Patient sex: M
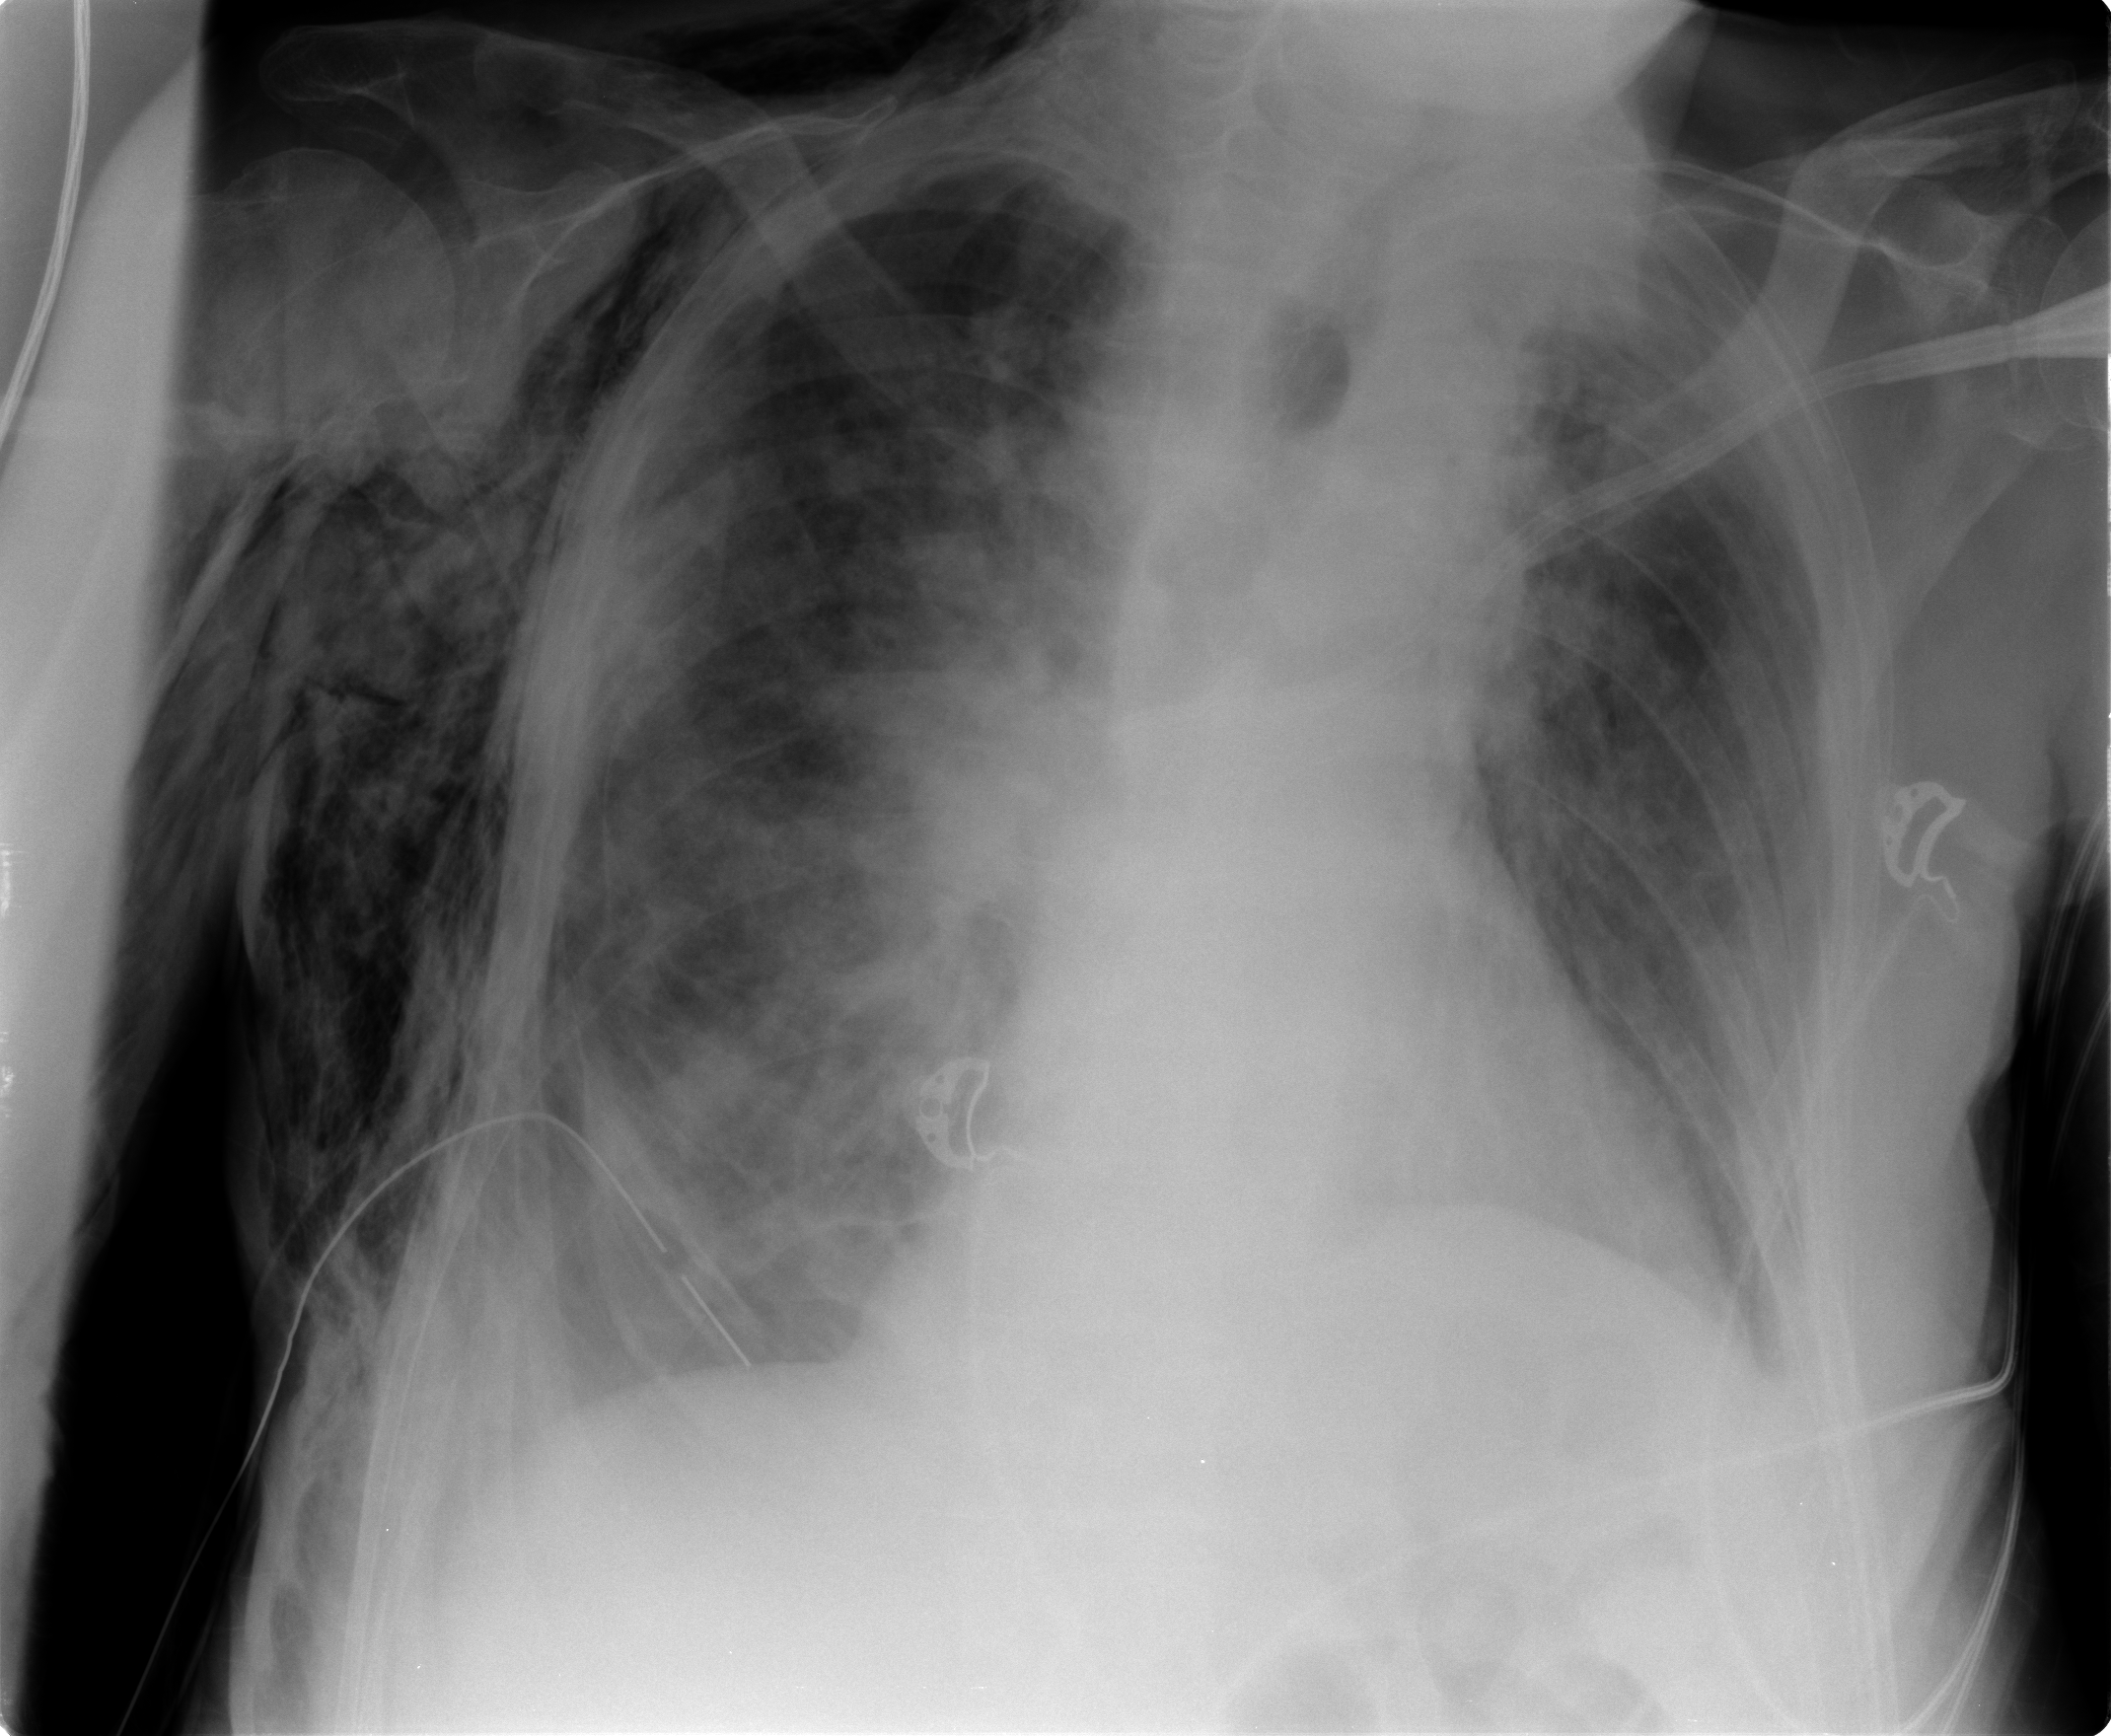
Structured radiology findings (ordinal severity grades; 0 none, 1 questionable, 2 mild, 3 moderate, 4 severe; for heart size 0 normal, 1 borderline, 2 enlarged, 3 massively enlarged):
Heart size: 1
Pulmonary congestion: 0
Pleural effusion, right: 0
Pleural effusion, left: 2
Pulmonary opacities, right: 1
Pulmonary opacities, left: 2
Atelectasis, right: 0
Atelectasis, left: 2